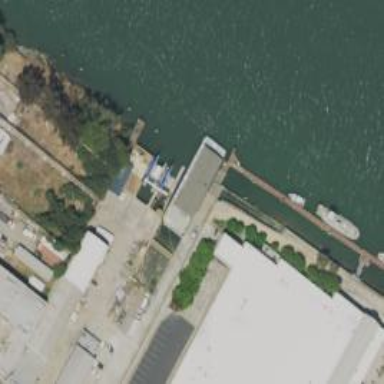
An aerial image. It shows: Man-made pier.